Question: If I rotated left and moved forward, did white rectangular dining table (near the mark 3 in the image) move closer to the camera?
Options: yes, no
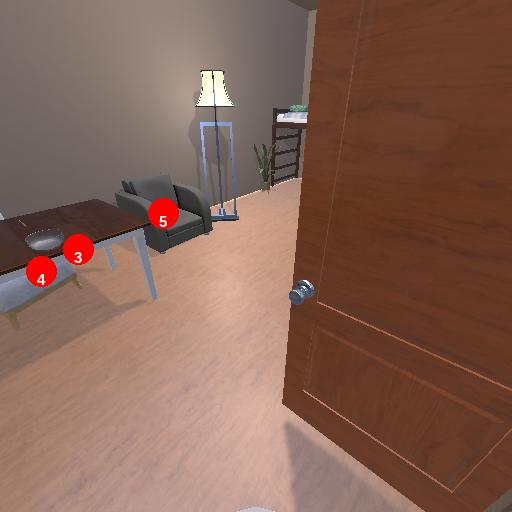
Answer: yes